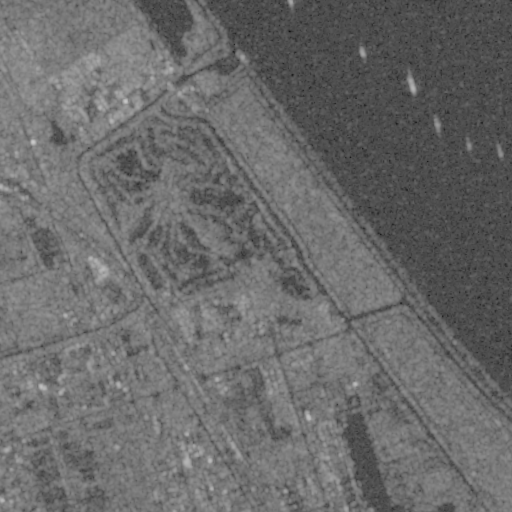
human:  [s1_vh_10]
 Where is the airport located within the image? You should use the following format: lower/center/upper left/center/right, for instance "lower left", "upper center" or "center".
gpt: The airport is located in the lower of the image.
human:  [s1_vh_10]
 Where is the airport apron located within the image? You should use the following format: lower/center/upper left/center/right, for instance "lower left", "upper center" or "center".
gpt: The airport apron is located in the lower right of the image.
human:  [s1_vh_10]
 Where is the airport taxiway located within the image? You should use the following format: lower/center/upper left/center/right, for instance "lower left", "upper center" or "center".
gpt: The airport taxiway is located in the lower right of the image.
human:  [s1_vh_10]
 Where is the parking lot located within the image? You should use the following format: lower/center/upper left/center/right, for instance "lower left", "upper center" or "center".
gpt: The parking lot is located in the lower of the image.
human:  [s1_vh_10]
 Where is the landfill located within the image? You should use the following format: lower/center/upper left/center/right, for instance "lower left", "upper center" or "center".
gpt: There is no landfill in the image.

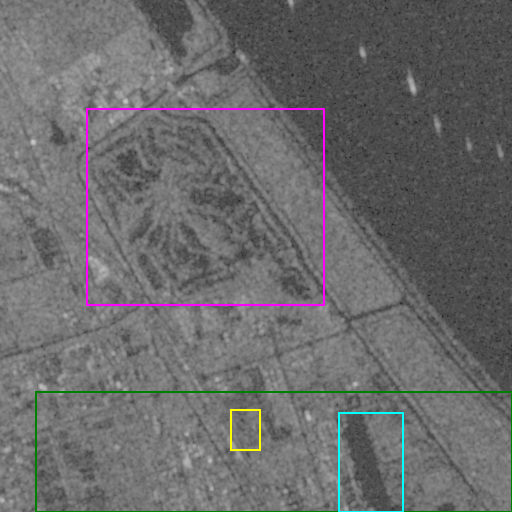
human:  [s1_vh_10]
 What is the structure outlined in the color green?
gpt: The structure outlined in green is an airport.
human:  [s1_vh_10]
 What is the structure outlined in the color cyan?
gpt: The structure outlined in cyan is an airport apron.
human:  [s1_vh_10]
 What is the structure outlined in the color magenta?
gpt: The structure outlined in magenta is a park.
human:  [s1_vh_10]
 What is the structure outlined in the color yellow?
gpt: The structure outlined in yellow is a parking lot.
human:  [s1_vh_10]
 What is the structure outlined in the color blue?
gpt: There is no blue outline.